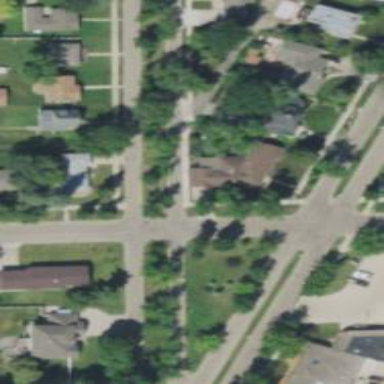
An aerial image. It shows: Asphalt road in residential area.